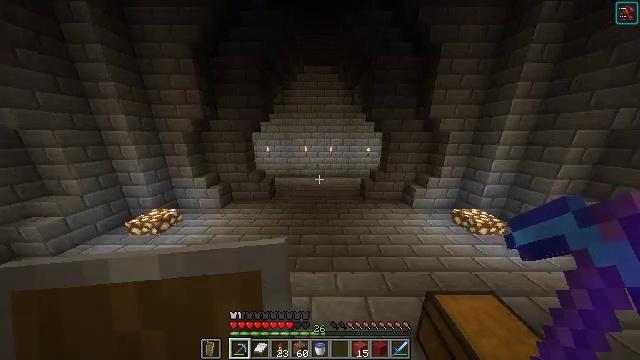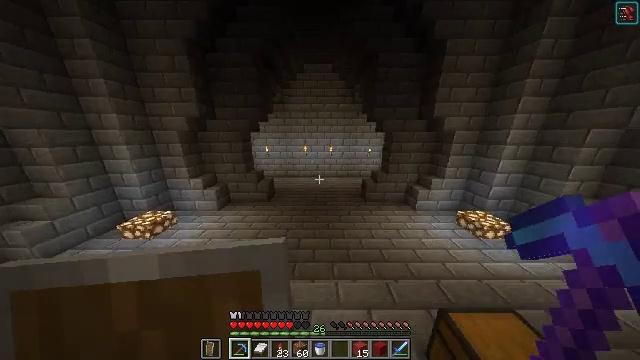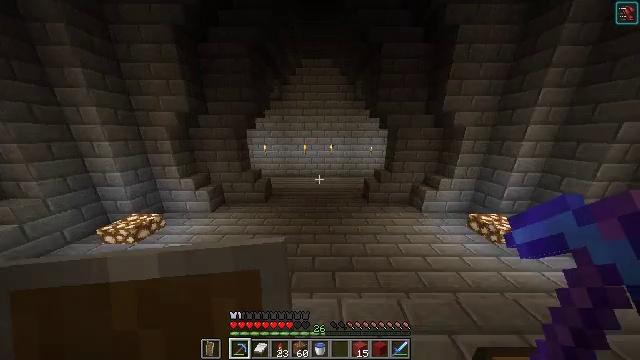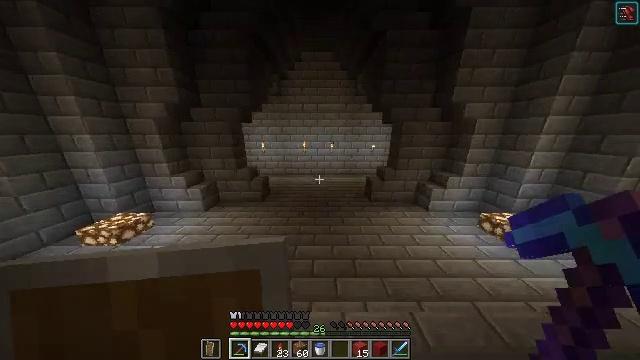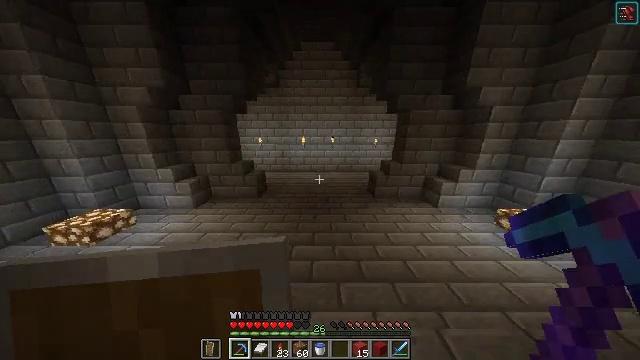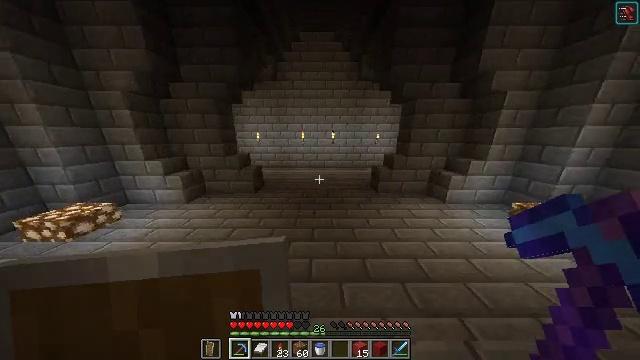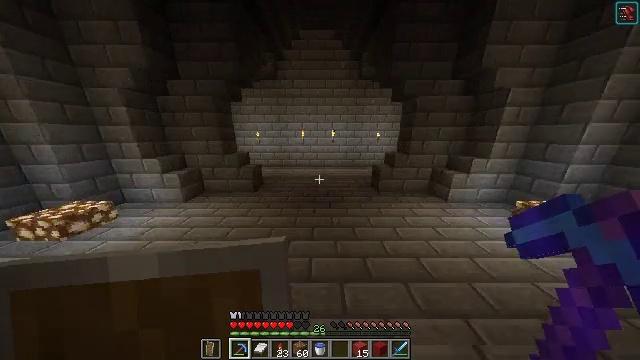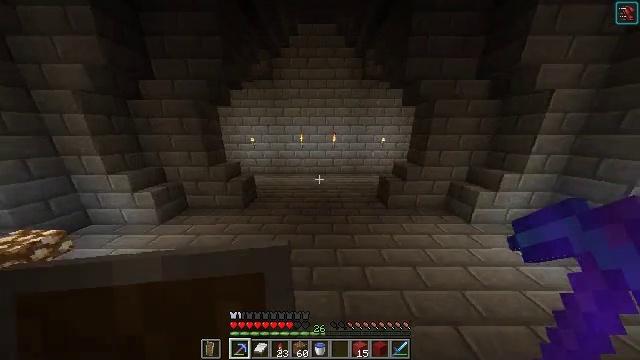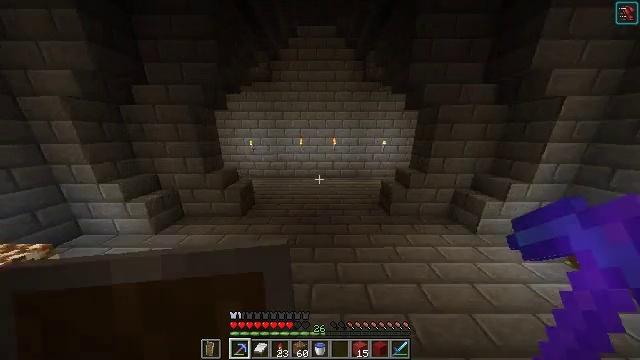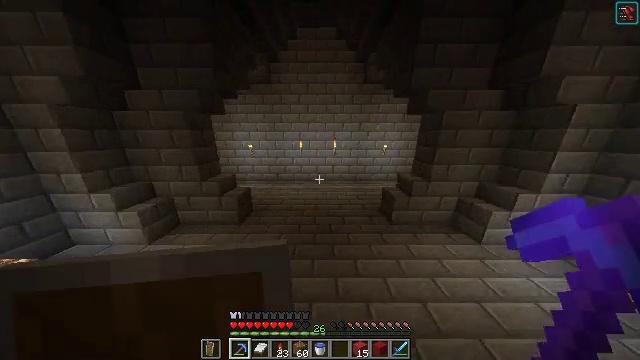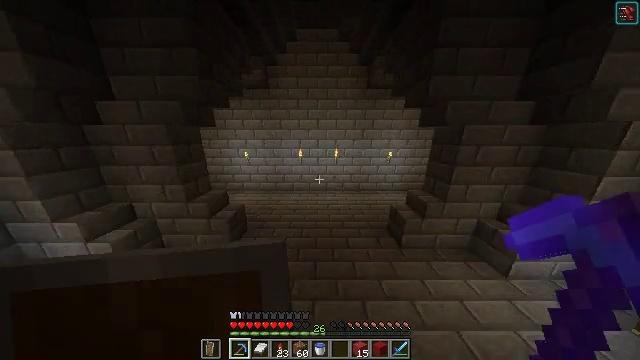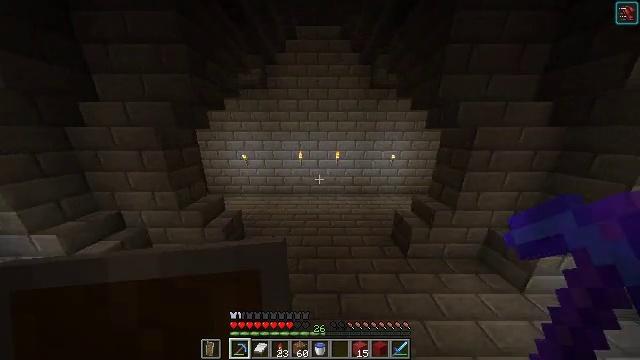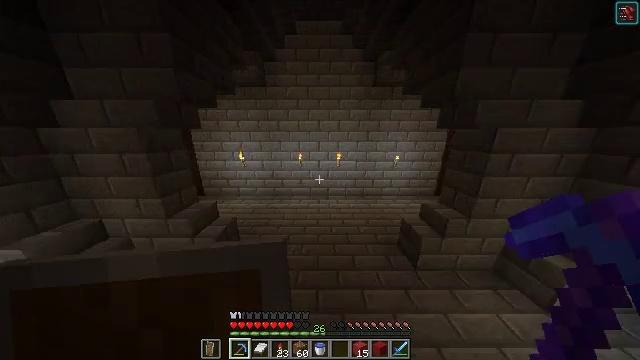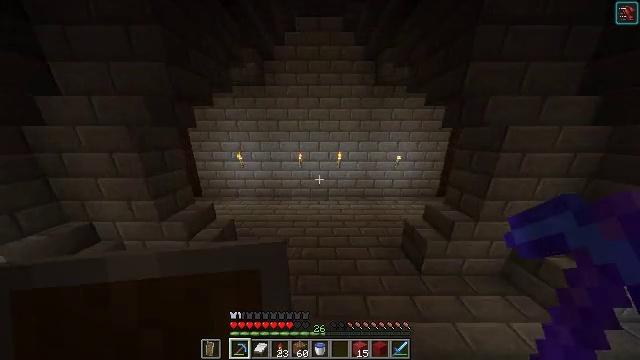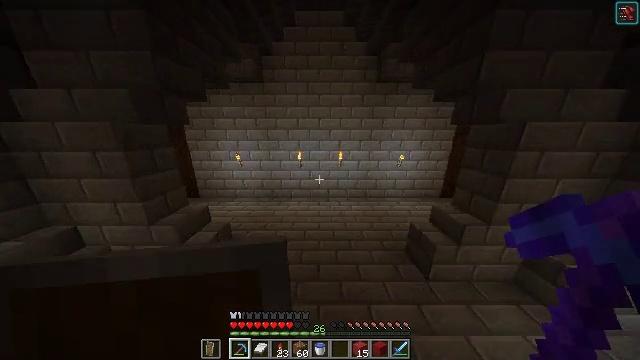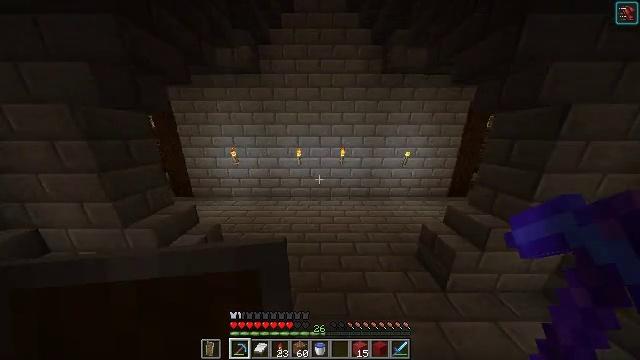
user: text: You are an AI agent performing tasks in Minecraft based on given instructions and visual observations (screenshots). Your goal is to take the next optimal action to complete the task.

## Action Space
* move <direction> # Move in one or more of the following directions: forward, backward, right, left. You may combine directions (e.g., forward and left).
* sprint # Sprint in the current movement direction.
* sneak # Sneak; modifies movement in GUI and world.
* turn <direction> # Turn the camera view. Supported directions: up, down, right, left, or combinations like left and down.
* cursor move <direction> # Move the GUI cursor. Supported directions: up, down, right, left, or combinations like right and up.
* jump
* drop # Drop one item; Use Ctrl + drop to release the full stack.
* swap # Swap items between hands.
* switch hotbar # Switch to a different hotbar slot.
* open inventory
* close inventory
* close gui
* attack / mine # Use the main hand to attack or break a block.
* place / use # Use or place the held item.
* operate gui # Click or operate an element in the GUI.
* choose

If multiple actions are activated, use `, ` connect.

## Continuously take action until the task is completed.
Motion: motion action
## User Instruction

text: Prepare the materials to craft blue concrete powder in the crafting table.
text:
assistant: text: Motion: move forward, jump
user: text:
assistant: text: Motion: move forward, jump
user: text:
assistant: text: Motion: move forward, jump
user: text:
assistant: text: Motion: move forward, jump
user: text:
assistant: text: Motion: move forward, jump
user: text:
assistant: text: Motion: move forward, jump
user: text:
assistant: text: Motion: move forward, jump
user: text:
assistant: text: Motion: move forward, jump
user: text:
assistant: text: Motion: move forward and move left, jump
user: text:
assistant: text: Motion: move forward and move left, jump
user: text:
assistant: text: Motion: move forward, jump
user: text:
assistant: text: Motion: move forward, jump
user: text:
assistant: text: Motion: move forward, jump
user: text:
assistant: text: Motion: move forward, jump
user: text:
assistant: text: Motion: move forward
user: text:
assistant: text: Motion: move forward
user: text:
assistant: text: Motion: move forward
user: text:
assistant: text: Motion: move forward, turn left and down
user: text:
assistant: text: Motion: move forward and move right, turn left and down
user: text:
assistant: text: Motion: move forward and move right, turn left and up
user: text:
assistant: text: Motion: move forward and move right, turn up
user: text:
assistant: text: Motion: move forward and move right, turn down
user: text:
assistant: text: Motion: move forward and move right, turn left and down
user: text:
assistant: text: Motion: move forward and move right, turn left
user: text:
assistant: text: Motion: move forward and move right, turn left and up
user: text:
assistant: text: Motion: move forward and move right
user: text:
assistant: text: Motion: move forward
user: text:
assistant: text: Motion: move forward, turn up
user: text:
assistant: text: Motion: move forward
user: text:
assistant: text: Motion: move forward, turn left